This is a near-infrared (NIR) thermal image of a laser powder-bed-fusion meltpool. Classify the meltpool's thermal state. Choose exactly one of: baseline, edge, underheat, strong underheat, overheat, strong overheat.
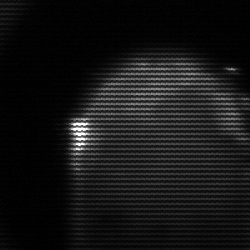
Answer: edge